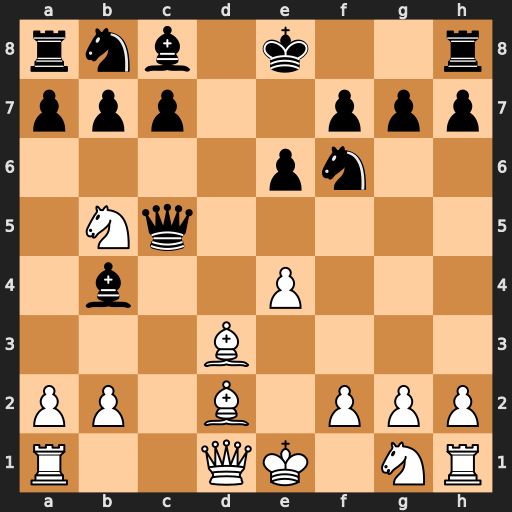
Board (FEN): rnb1k2r/ppp2ppp/4pn2/1Nq5/1b2P3/3B4/PP1B1PPP/R2QK1NR
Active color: w
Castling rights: KQkq
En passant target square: -
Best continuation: Rc1 Qe7 Nxc7+